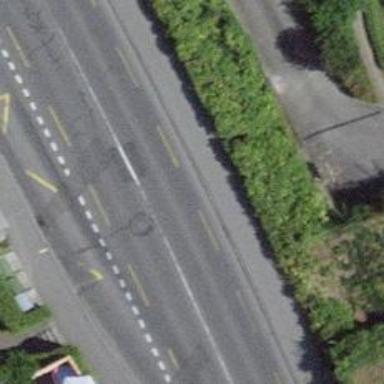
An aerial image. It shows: Tertiary road with asphalt surface and dedicated cycle lane. The road has separate sidewalks on both sides.